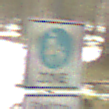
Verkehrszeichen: BeginnFussgaengerzone
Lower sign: BesondereFahrzeugeUndTransportgueter11
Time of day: MorningAfternoon
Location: Outdoor (Nature)
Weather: Overcast
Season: Winter
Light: Natural